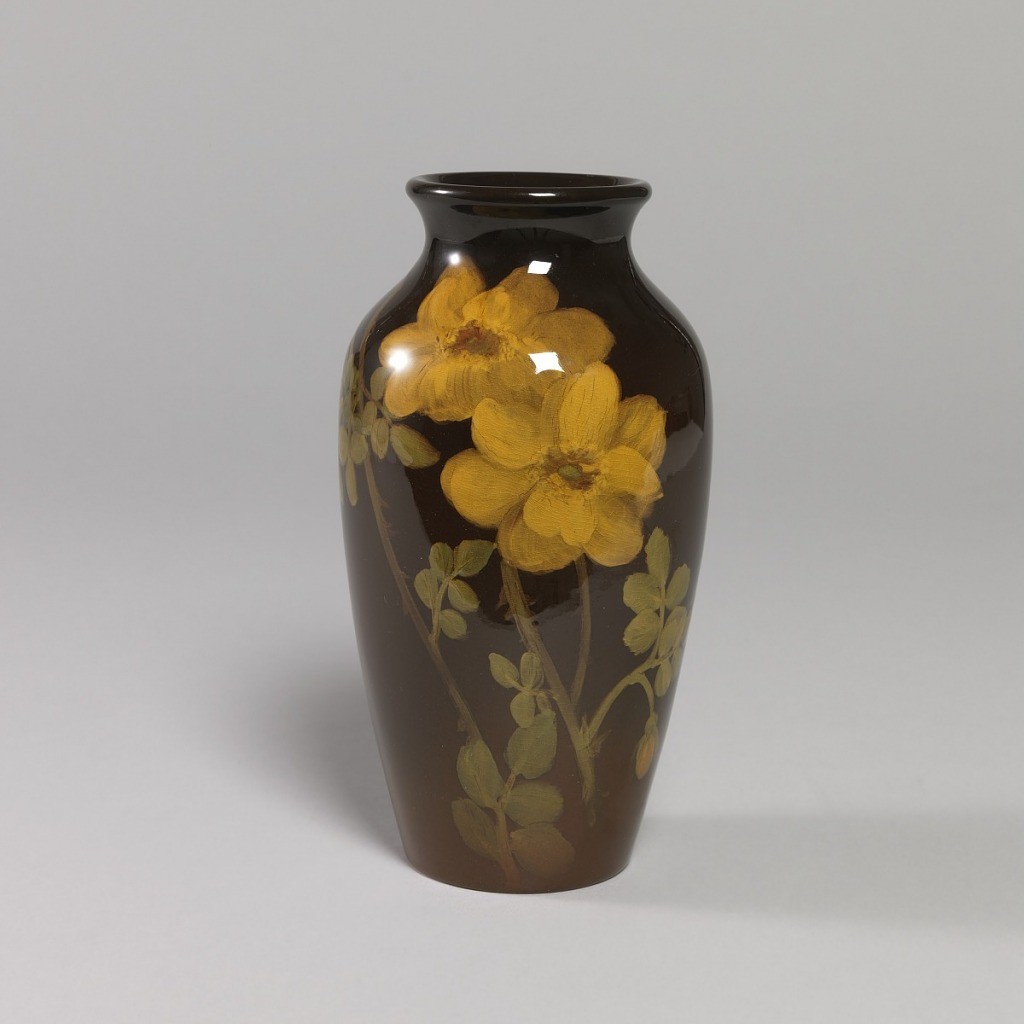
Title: Vase
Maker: Rookwood Pottery, American, 1880 - 1967
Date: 1902
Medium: Hand-painted and glazed earthenware
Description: Elongated ovoid footless body, short neck, flaring lip. Two yellow flowers, buds and green leaves painted on brown ground under brilliant glaze. Yellow Interior.